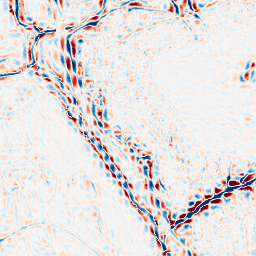
Category: wavelet
Decomposition family: wavelet_biorthogonal
Decomposition parameters: wavelet: bior3.5
level: 3
Upsampling method: quintic
Upsampling parameters: scale: 2
Upsampling scale: 2